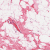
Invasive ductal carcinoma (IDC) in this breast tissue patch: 0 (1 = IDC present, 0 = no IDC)